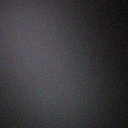
Screen state: off